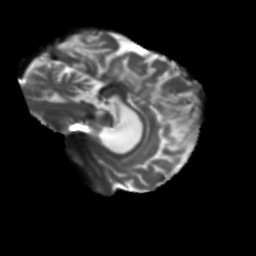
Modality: T2w
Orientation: sagittal
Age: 79
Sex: female
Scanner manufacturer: siemens
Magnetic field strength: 3 T
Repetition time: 5.47 s
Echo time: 0.0854 s